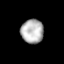
Tissue: prostate
Cell type: T cells
Senescence score: 0.8101
Nuclear area (px): 532
Mean DAPI intensity: 179.316